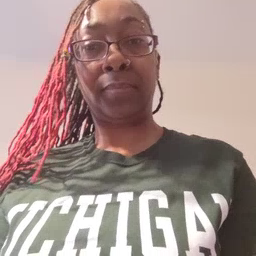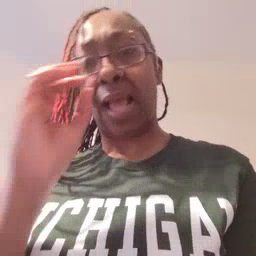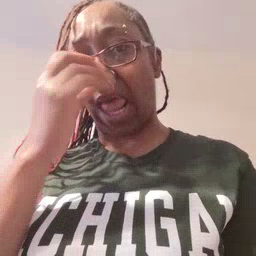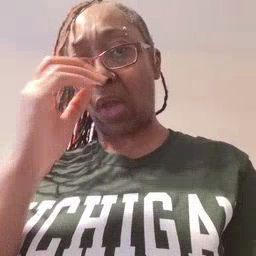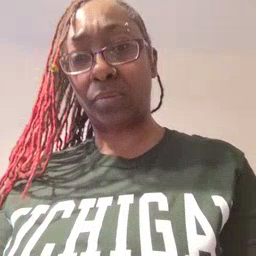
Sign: clown